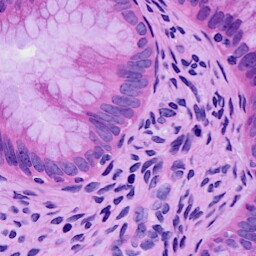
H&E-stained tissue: Cervix